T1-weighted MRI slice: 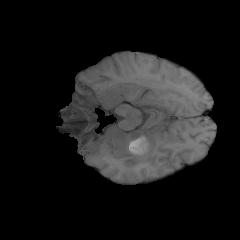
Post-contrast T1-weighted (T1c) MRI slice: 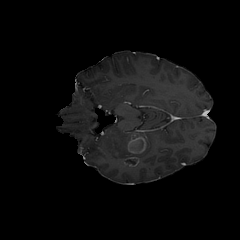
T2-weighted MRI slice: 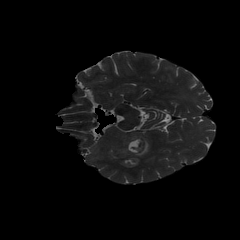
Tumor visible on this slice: yes